Field crop: maize
Growth stage: 2
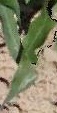
Species: maize